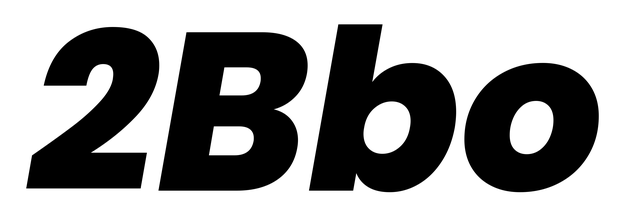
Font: Poppins-ExtraBoldItalic